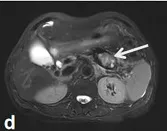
The second imaging. Contrast-enhanced MR weighted images of arterial.
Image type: radiology (mri)